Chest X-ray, AP view. Patient: 57 years old, sex F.
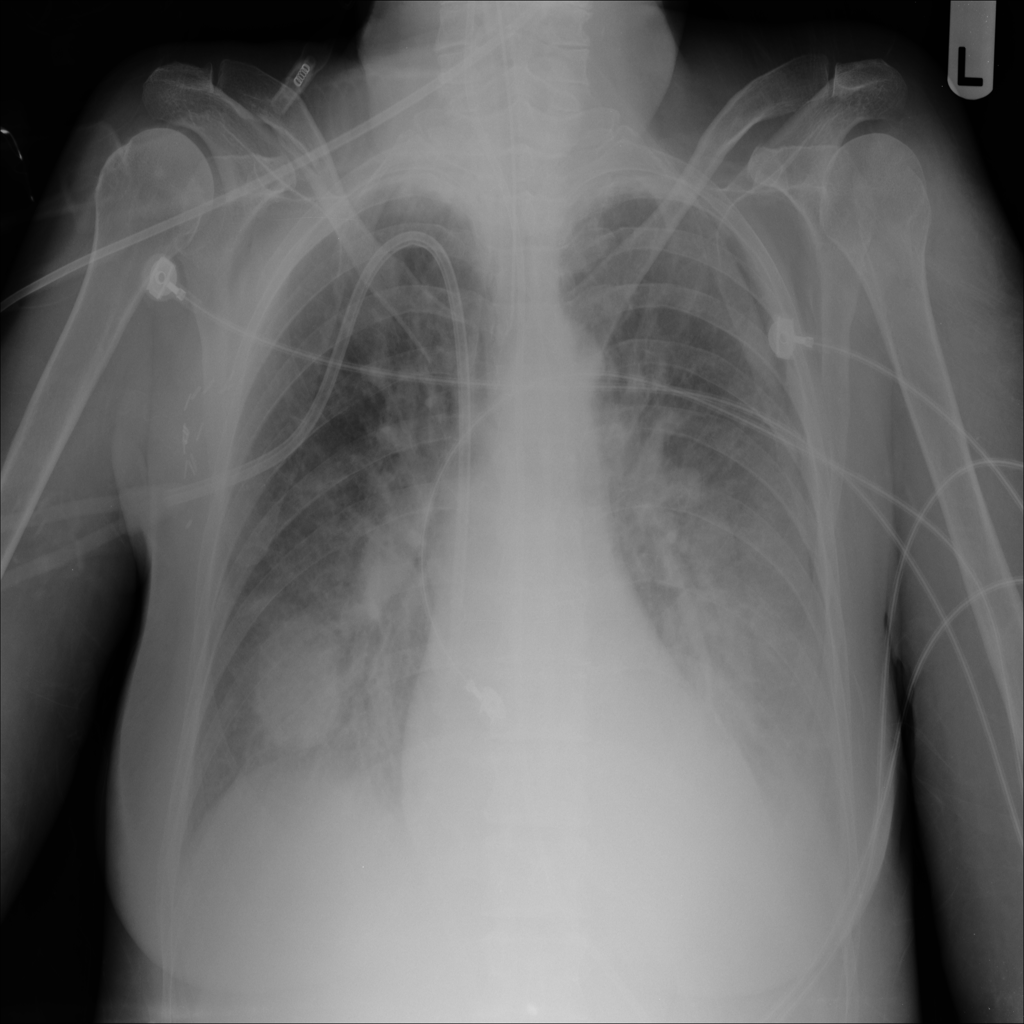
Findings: Edema, Mass